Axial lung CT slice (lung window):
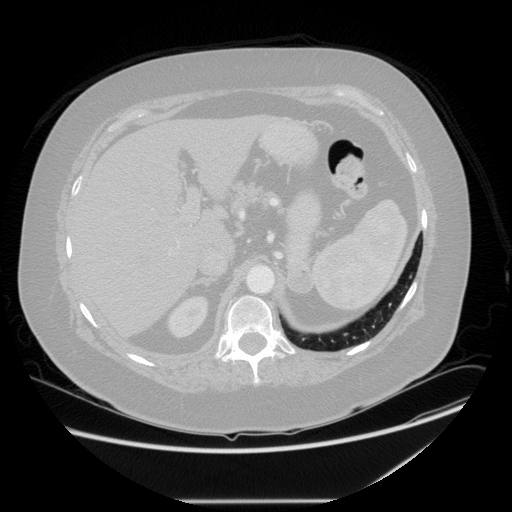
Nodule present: no